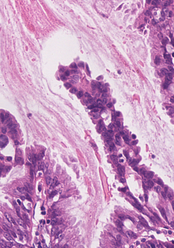
Tumor epithelial tissue: yes
Tumor-associated stroma tissue: no
Normal tissue: no